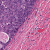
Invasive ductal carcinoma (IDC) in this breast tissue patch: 0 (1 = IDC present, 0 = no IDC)